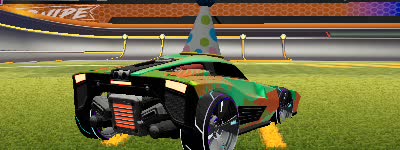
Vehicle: breakout